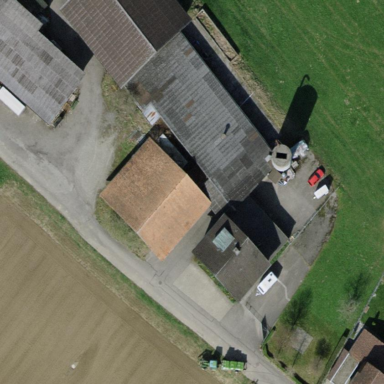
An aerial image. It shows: Farmyard area.